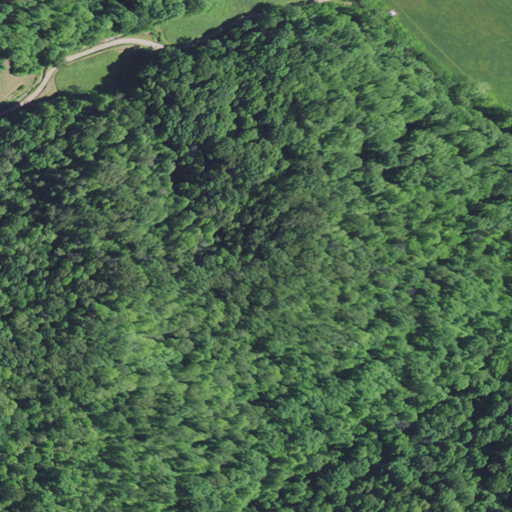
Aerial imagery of mountain in Kentucky named High Rock Mountain containing deciduous forest, mixed forest, open development, pasture, low intensity development, and high intensity development